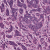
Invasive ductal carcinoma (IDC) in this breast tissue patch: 1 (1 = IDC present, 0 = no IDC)